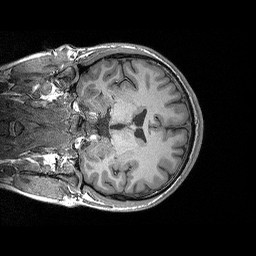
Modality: T1w
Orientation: coronal
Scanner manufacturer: siemens
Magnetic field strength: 3 T
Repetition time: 2.3 s
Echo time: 0.00298 s